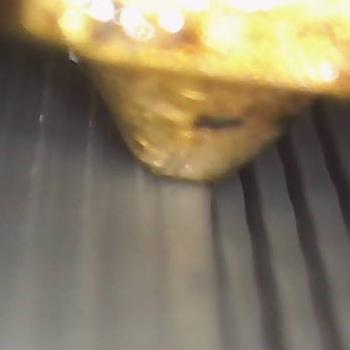
Flow rate: 184%